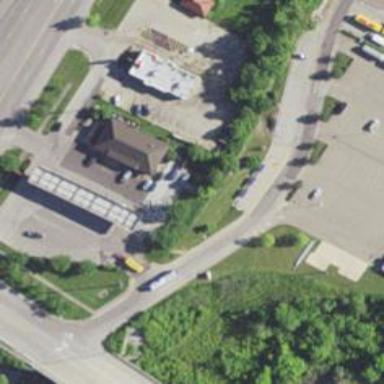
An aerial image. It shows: Convenience shop.